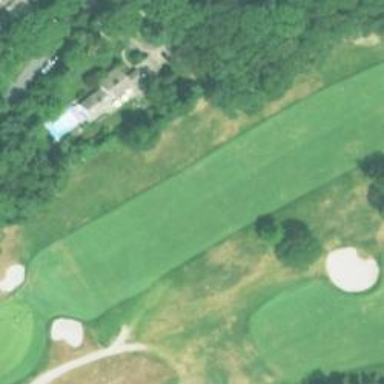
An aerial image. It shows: View of golf hole.